Question: > I want to restore my database 'bacpac' file into 'Private Azure Subscription' but I do not get any option in Azure portal :(
Is there any way to do this?

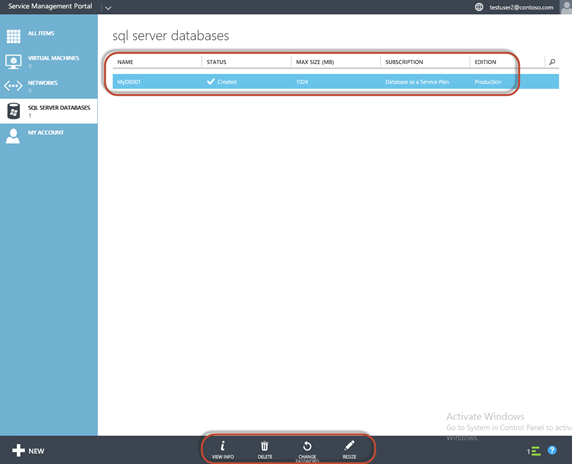
Answer: If you have the Database.bacpac file in Azure blob storage you can Export that to a new Database in the Portal
'''
Choose a Database => Configure => NewDatabase (New database from Export)
'''
or
'''
New (Lower left Corner) => DataService => SQL DataBase => Import from Blob
'''
If you have your Database.bacpac File in local.
Download and Install <URL>
Connect to your database using SSMS(Sql Server management studio).
then 'Tasks => Deploy Database to SQL Azure' and follow the steps.